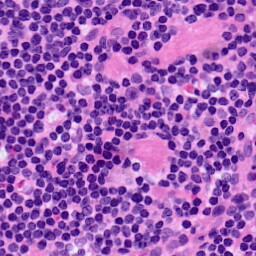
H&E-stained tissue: LymphNode